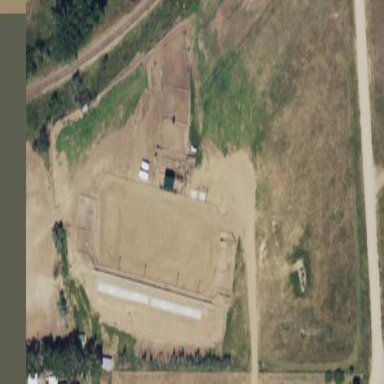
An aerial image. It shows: Equestrian pitch on the ground.